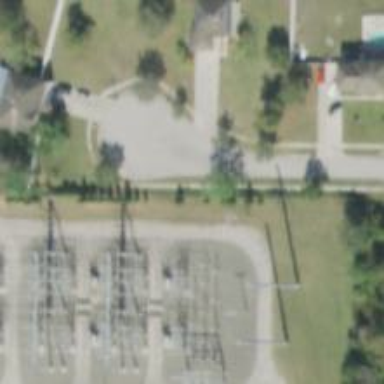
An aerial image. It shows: Power pole.